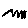
Label: zigzag